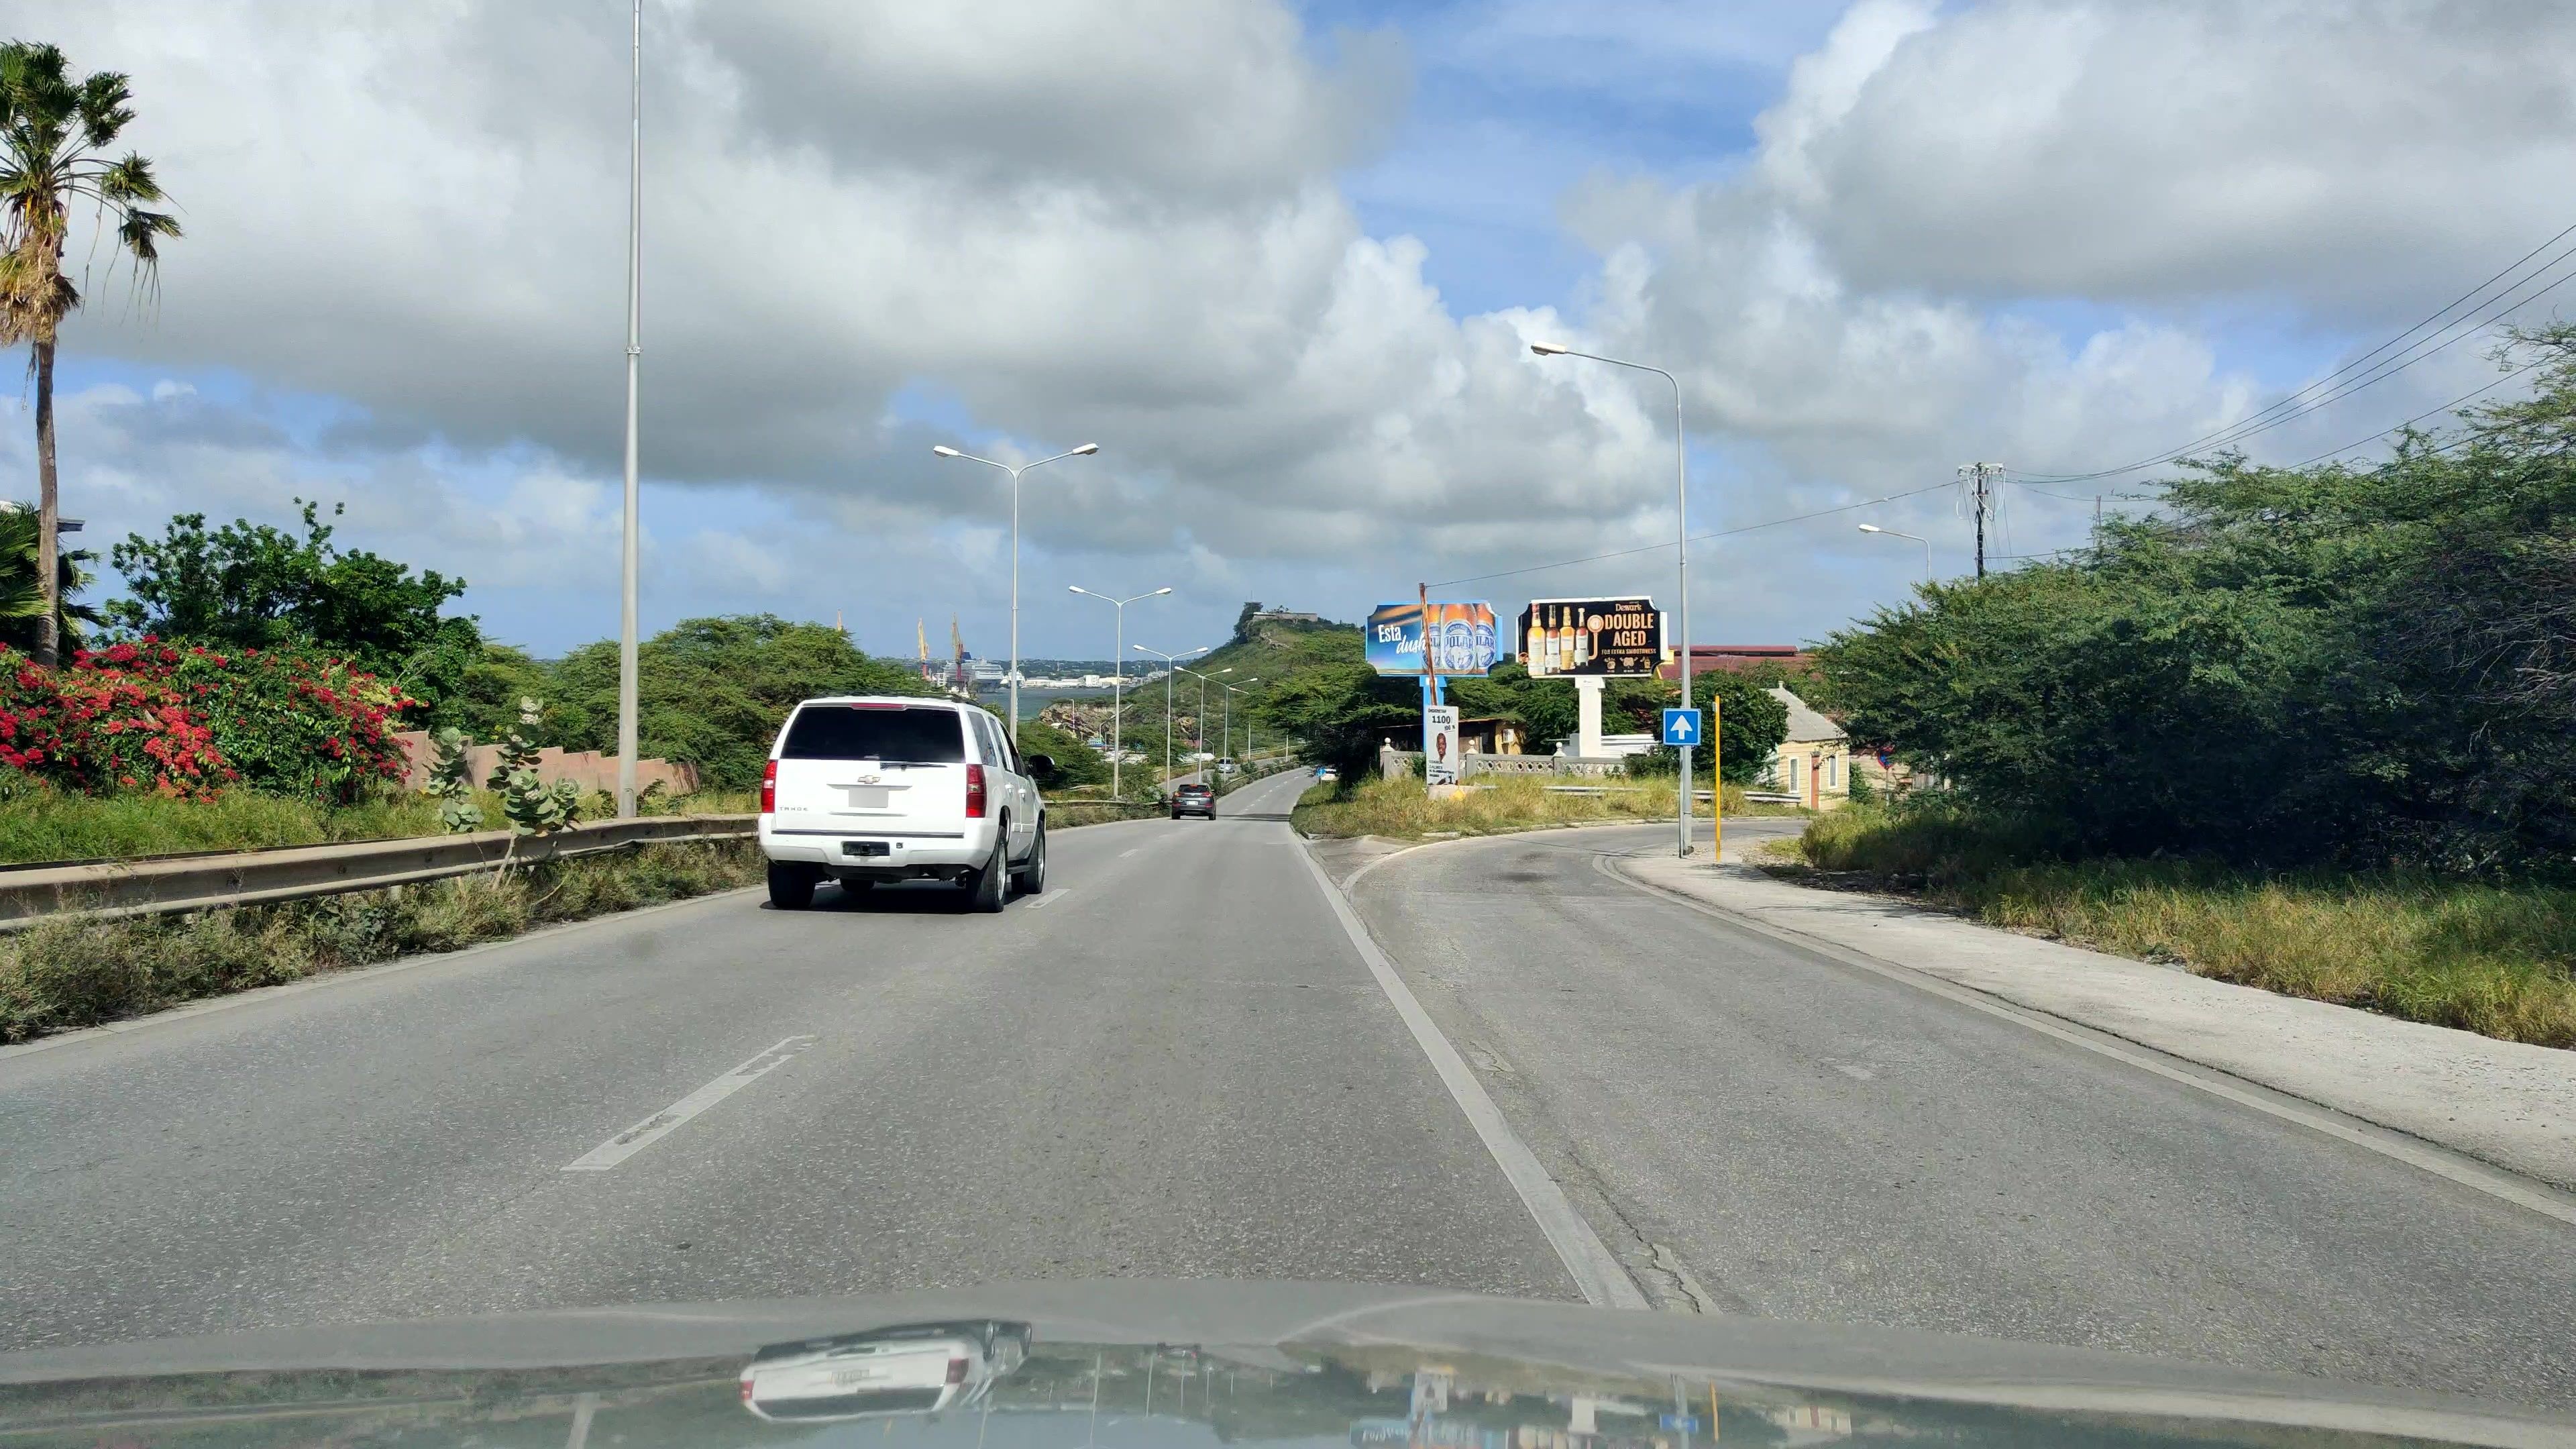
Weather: cloudy
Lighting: day
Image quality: good
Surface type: driving surface
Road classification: trunk_link, residential
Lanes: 1
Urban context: suburban or peri-urban
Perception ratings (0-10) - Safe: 1.91, Lively: 2.52, Beautiful: 5.59, Boring: 6.79, Depressing: 8.96, Wealthy: 3.08